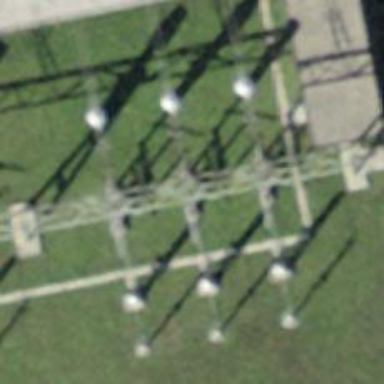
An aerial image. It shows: Insulator used in power equipment.